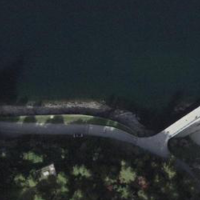
EUNIS habitat code: 14
Species observed at this site:
Cicerbita alpina